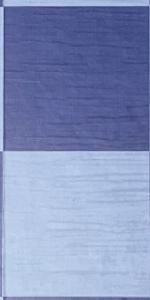
Label: Empty